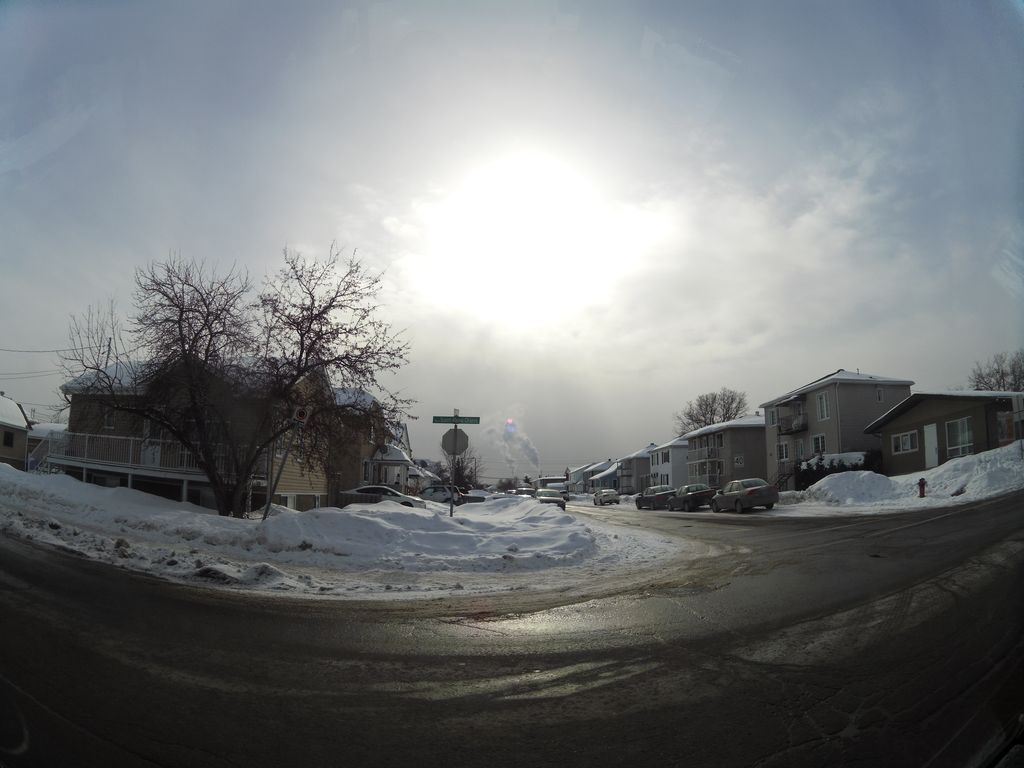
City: ottawa-gatineau